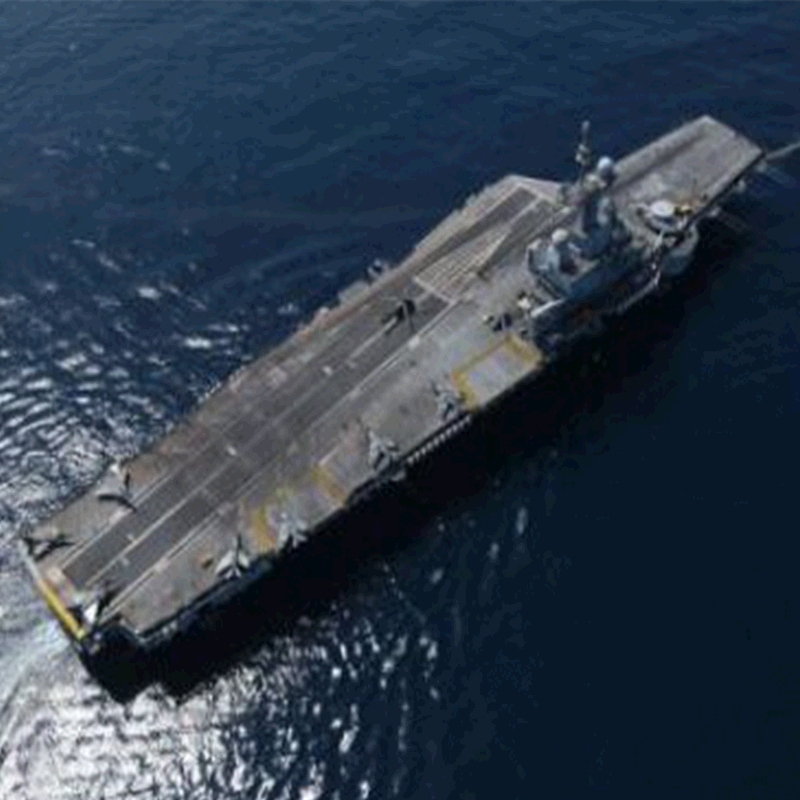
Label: Charles_de_Gaulle_aricraft_carrier